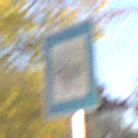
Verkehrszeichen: Polizei
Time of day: SunriseSunset
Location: Outdoor (Urban)
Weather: PartlyCloudy
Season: Autumn
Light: Natural